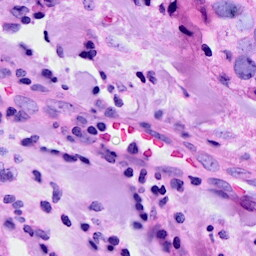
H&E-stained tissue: Breast